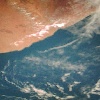
Label: water